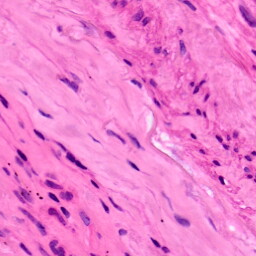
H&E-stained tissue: Lung